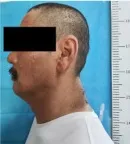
Postoperative clinical and imaging findings. (C-F) Postoperative clinical images of the patient.
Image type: medical_photograph (skin_photograph)